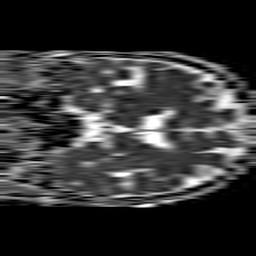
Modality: ADC
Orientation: coronal
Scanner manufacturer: philips
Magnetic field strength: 1.5 T
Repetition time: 4.6 s
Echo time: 0.08631 s